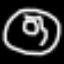
Label: donut